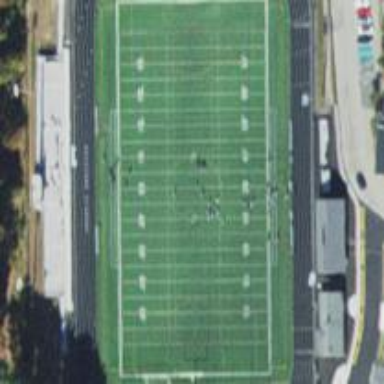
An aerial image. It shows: American football pitch with grass surface.